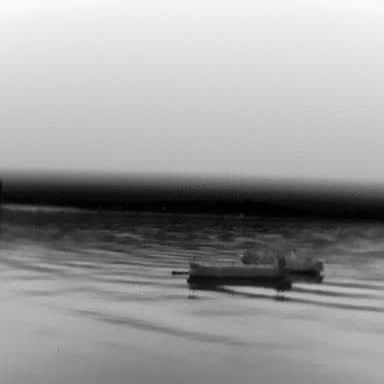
There is a liner in the infrared image.